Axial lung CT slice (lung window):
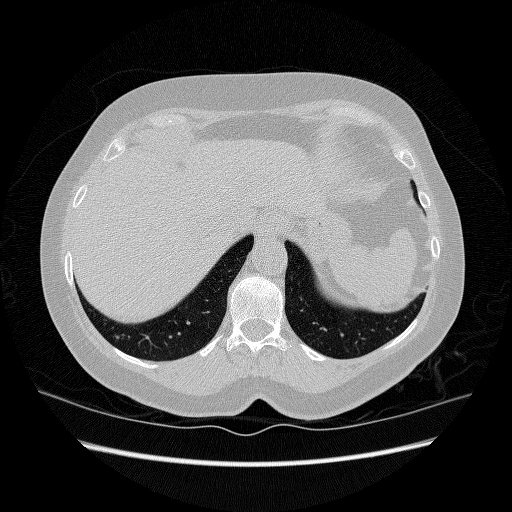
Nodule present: no